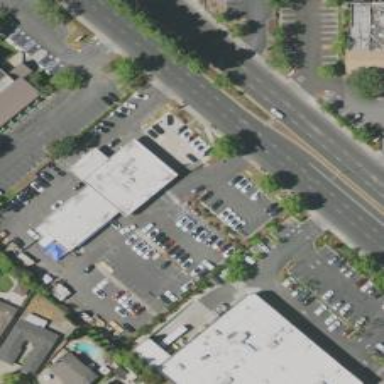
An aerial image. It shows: Building that houses car shop.